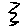
Label: zigzag